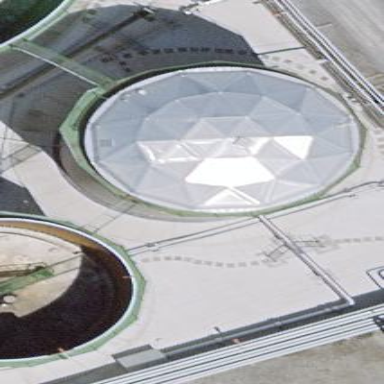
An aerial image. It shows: Storage tank which is man-made and housed in building.